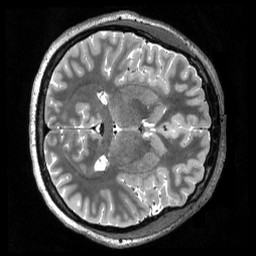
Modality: T2w
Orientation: axial
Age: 23
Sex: female
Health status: healthy
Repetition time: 3.2 s
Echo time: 0.563 s